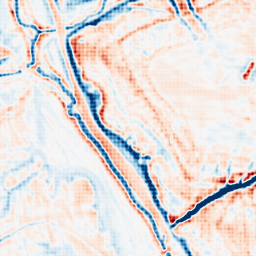
Category: multiscale
Decomposition family: dog_multiscale
Decomposition parameters: sigma_ratio: 1.6
n_scales: 3
base_sigma: 1
Upsampling method: sinc_hamming
Upsampling parameters: scale: 4
kernel_size: 4
Upsampling scale: 4